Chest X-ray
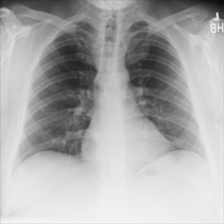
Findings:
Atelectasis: negative
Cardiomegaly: negative
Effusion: negative
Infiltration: negative
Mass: negative
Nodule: negative
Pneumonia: negative
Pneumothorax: negative
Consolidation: negative
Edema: negative
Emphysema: negative
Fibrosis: negative
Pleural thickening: negative
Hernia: negative